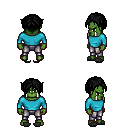
a pixel art fantasy rpg character, male body template, orc, green skin, teal long-sleeve shirt, metal pants, black parted hairstyle, gray slippers, four views (front, back, left, right), 2x2 character sprite sheet, small pixel art, hard edges, no anti-aliasing